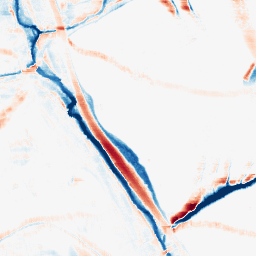
Category: morphological
Decomposition family: morphological_rect
Decomposition parameters: operation: average
width: 20
height: 10
Upsampling method: quartic
Upsampling parameters: scale: 8
Upsampling scale: 8